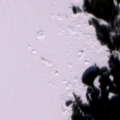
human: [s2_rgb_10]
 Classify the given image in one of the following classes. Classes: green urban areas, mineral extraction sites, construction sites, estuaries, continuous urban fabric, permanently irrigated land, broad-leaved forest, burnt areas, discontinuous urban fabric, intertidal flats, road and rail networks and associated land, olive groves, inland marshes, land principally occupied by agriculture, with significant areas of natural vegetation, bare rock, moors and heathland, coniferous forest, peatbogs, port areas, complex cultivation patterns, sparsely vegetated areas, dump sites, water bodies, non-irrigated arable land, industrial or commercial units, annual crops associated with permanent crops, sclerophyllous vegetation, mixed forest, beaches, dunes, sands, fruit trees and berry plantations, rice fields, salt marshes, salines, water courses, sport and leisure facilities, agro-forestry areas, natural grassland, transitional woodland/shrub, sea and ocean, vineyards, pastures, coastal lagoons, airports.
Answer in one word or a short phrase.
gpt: coniferous forest, mixed forest, sea and ocean